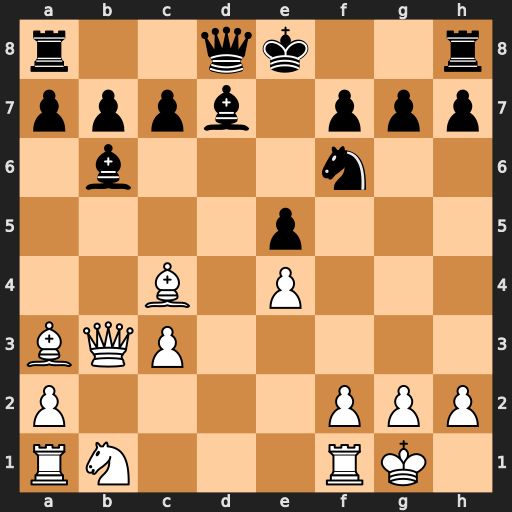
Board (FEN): r2qk2r/pppb1ppp/1b3n2/4p3/2B1P3/BQP5/P4PPP/RN3RK1
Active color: w
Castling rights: kq
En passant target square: -
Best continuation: Bxf7#